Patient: sex M, age 81
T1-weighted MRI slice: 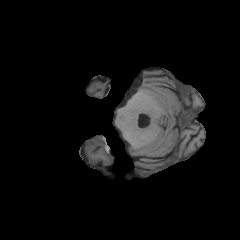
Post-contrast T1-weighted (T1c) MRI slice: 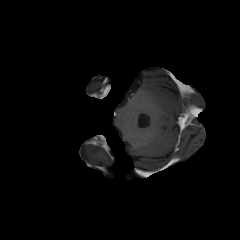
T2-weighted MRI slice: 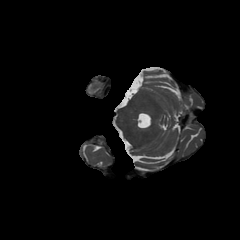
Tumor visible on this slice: no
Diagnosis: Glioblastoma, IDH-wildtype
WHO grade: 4